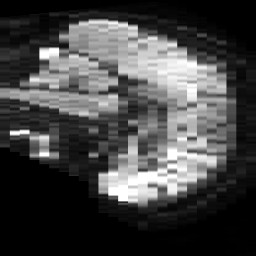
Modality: TRACE
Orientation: sagittal
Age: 56
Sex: male
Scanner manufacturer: philips
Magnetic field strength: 3 T
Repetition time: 4.092 s
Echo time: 0.06069 s